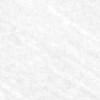
Label: change